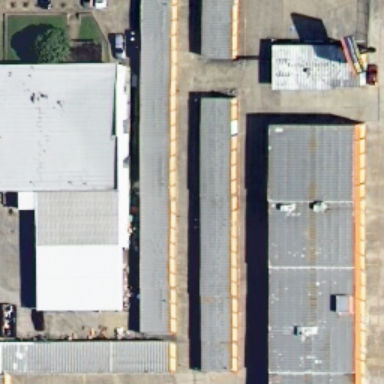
There are some roads between buildings .